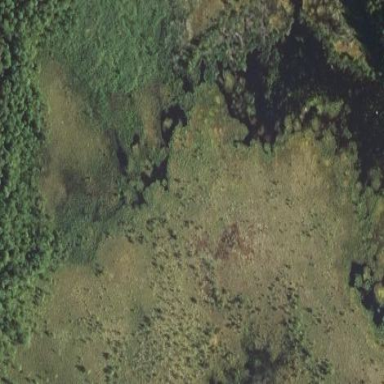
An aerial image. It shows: Swampy wetland area.